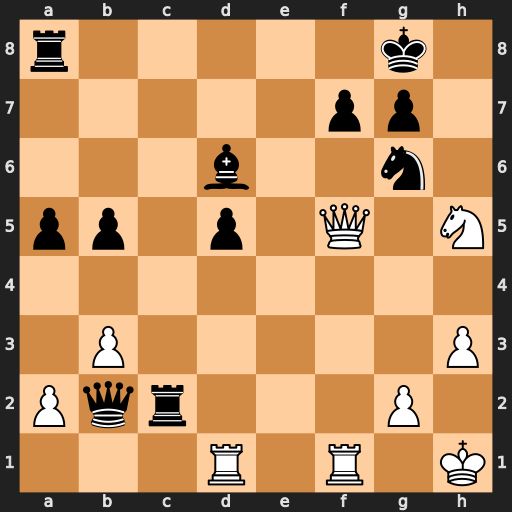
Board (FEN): r5k1/5pp1/3b2n1/pp1p1Q1N/8/1P5P/Pqr3P1/3R1R1K
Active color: w
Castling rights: -
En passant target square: -
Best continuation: Qxf7+ Kh8 Qxg6 Qe5 Nf4